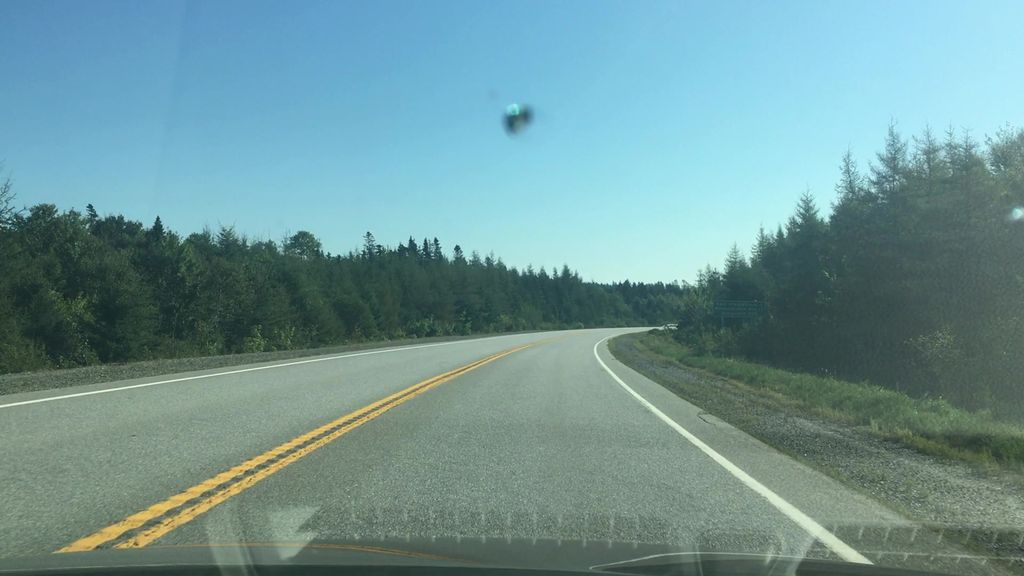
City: halifax